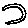
Label: moon